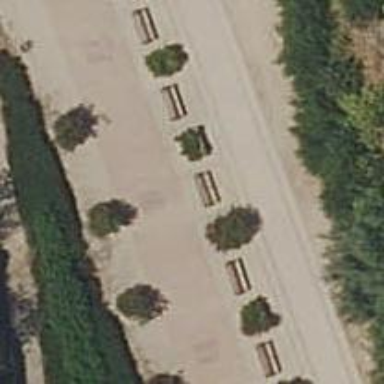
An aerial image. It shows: Bench for seating.